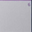
Piece: xx